The image shows the envelope spectrum of a rolling-element bearing's vibration signal, with the characteristic fault frequencies (BPFO outer race, BPFI inner race, BSF ball, FTF cage) marked as reference lines. What is the most likely bearing condition (normal, inner_race, outer_race, ball)?
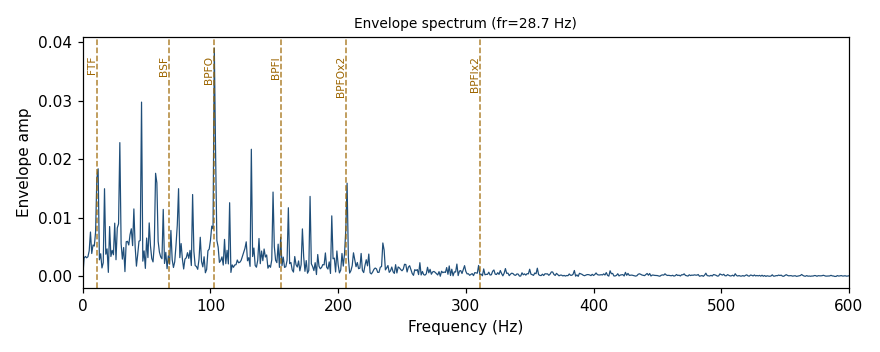
Answer: outer_race